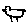
Label: bird